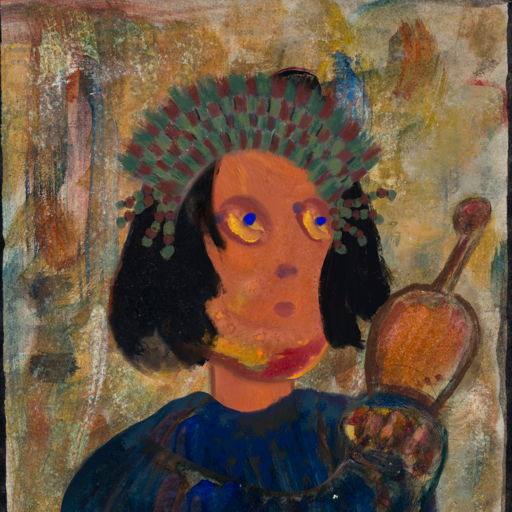
Background: Pipe, Head And Neck Side: Mother_And_Son_Son, Face Side: Mother_And_Son_Son, Bust: Pipe, Hair Side: Mosgoul, Head Accessory: After_Raid_Crown, Second Necklace: Blank, Necklace: Blank, Baby: Blank